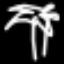
Label: palm tree